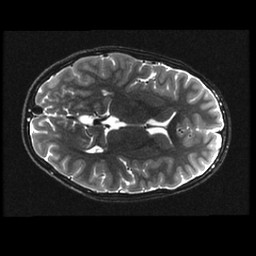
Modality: T2w
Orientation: axial
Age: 12
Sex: male
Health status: ill
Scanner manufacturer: ge
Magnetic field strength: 3 T
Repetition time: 7.5 s
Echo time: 0.1015 s